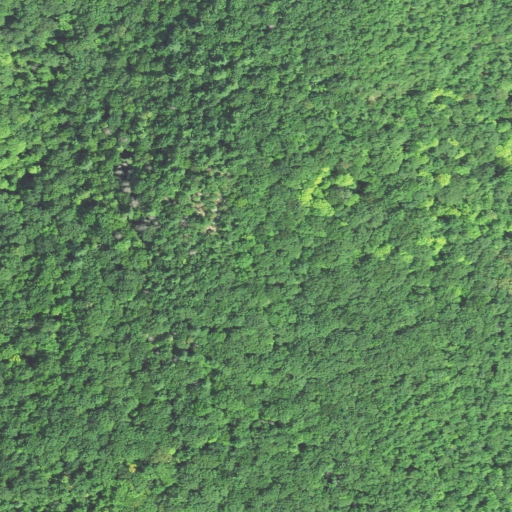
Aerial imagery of mountains in Connecticut named West Mountains containing deciduous forest, mixed forest, and evergreen forest